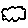
Label: cloud